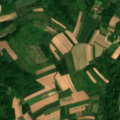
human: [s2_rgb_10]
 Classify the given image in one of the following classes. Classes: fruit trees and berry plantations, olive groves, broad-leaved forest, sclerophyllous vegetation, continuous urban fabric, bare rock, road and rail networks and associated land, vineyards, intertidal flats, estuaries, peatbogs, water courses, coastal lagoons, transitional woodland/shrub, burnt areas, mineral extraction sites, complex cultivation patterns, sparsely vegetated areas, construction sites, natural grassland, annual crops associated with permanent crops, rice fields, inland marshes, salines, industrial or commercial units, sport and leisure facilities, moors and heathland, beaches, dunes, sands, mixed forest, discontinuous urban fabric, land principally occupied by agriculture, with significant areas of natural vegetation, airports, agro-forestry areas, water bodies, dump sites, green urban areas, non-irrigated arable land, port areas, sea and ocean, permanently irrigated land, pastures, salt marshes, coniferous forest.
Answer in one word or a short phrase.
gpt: complex cultivation patterns, land principally occupied by agriculture, with significant areas of natural vegetation, broad-leaved forest